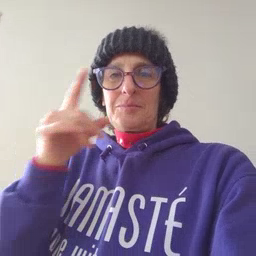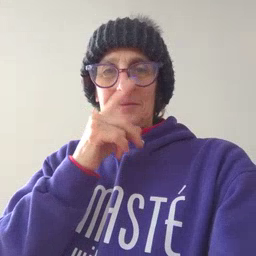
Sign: mouse